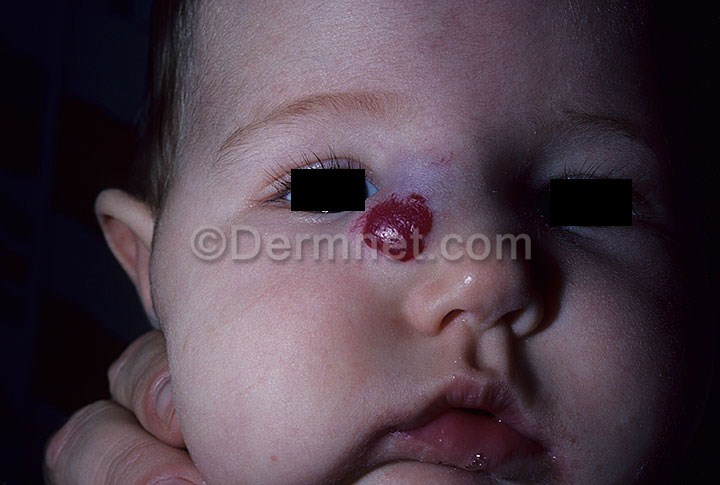
Disease: Vascular Tumors